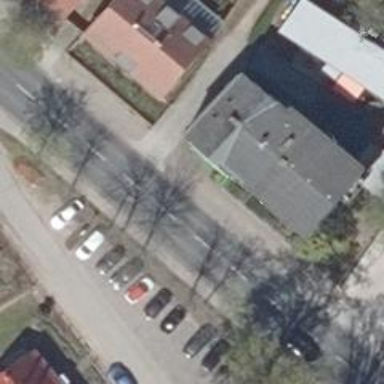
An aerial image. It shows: Building.